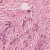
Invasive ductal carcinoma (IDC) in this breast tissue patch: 1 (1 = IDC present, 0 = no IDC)